Question: I'd like to create a list in WPF that displays data in several columns, like Explorer display a list of files in 'Small icons' view mode:

Each item must be represented by a 'DataTemplate' and the scrolling is supposed to be horizontal. How do I make such a list?
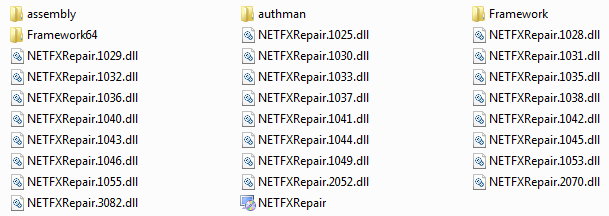
Answer: You need to change 'ItemsPanel' of your 'ListBox' to 'WrapPanel' with vertical 'Orientation' and disable vertical scroll bar on your 'ListBox'
Something like this:
'''
<ListBox ScrollViewer.VerticalScrollBarVisibility="Disabled" ItemsSource="{Binding=MyItems}">
<ListBox.ItemTemplate>
<DataTemplate>
<!--my item template-->
</DataTemplate>
</ListBox.ItemTemplate>
<ListBox.ItemsPanel>
<ItemsPanelTemplate>
<WrapPanel Orientation="Vertical"/>
</ItemsPanelTemplate>
</ListBox.ItemsPanel>
</ListBox>
'''